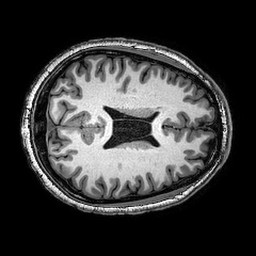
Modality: T1w
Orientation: axial
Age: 23
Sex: female
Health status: healthy
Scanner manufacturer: philips
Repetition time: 0.008258 s
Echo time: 0.00378 s